Interaction volume radius: 5 \u00c5
Interaction volume height: 10 \u00c5
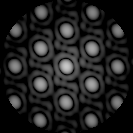
Disorder parameter: 0.04271